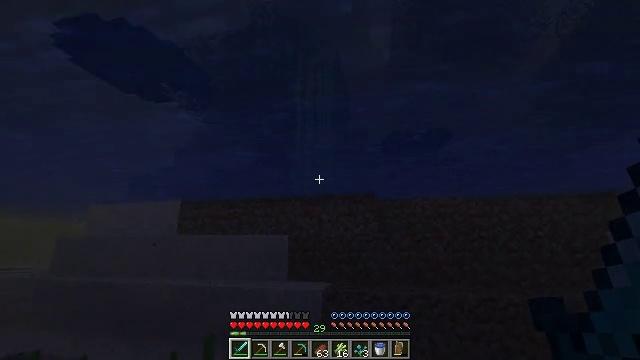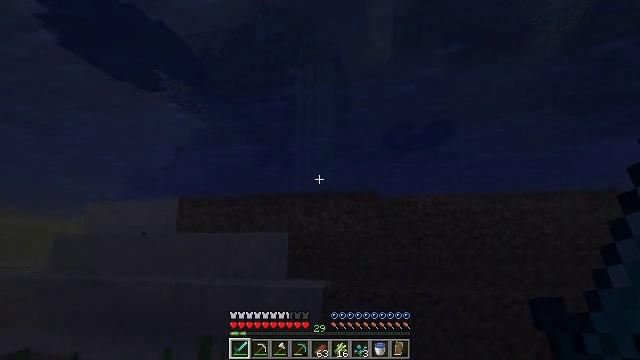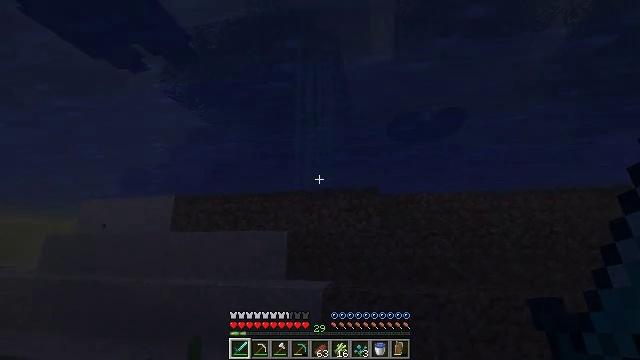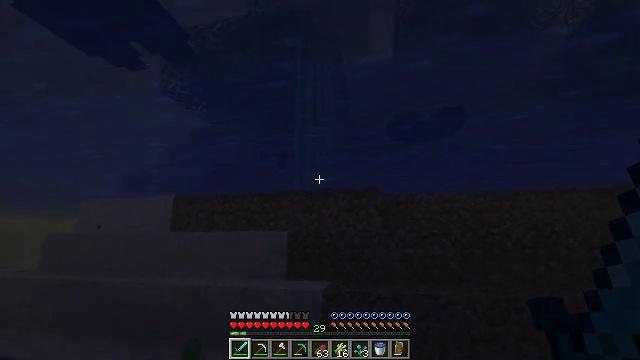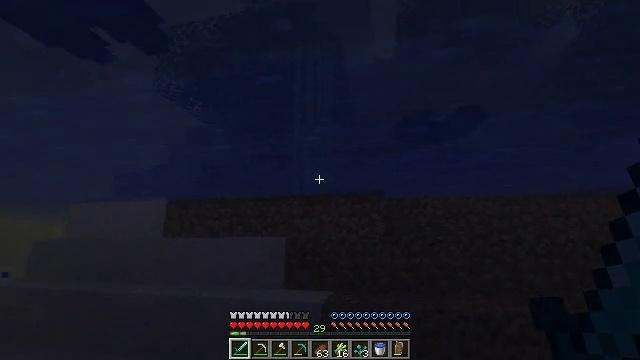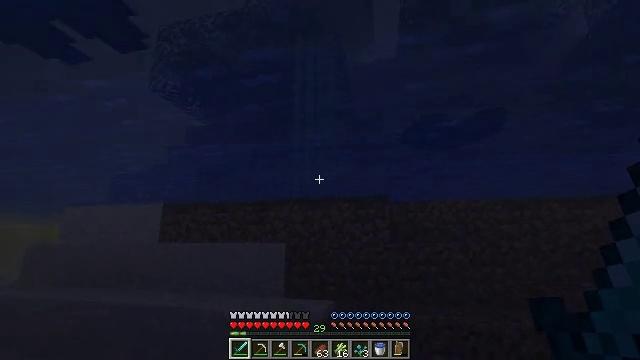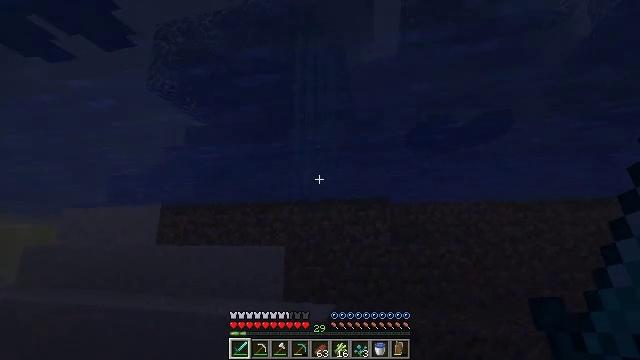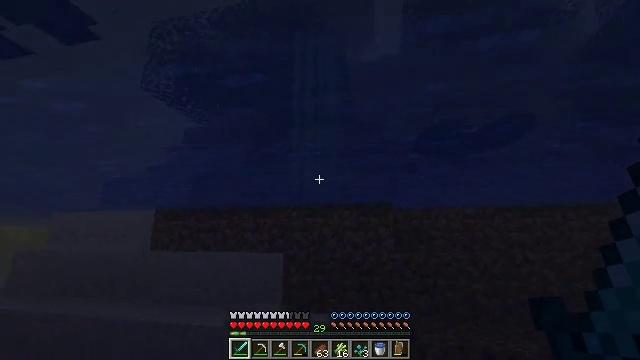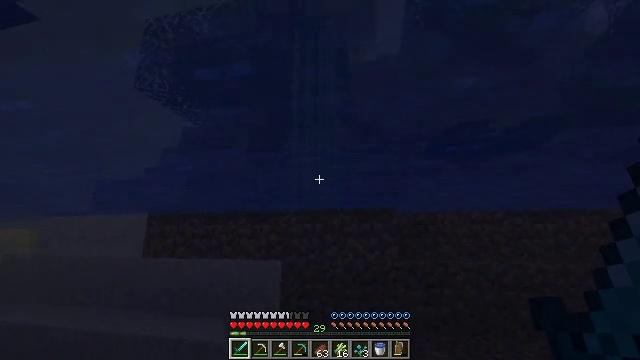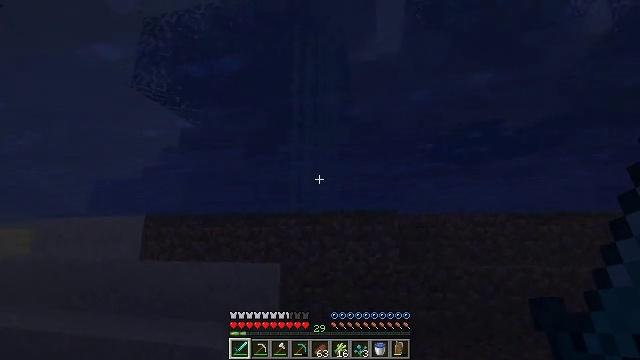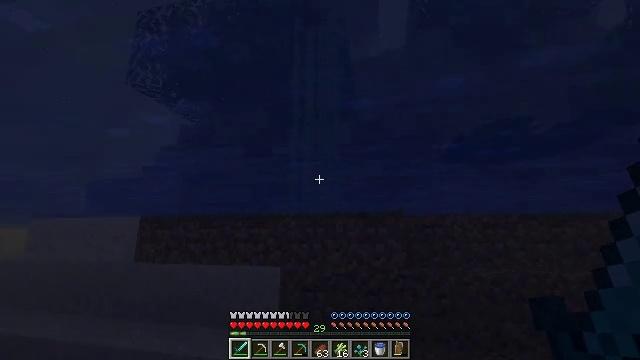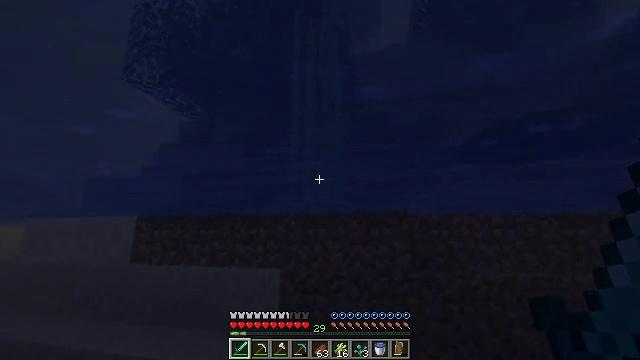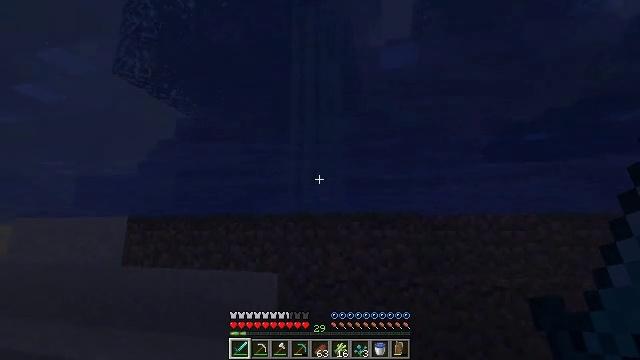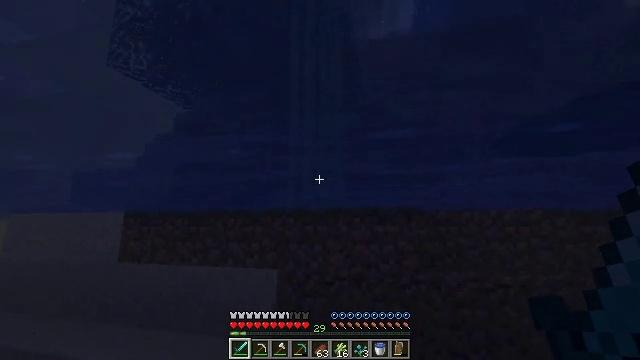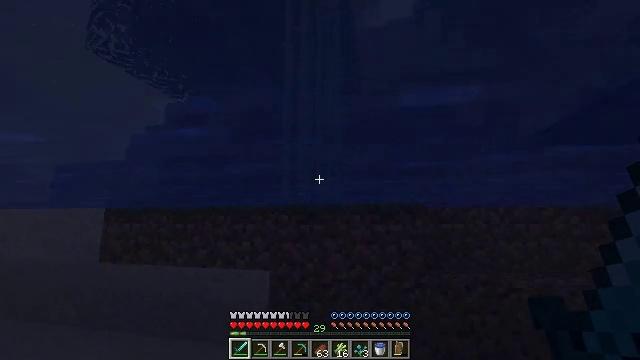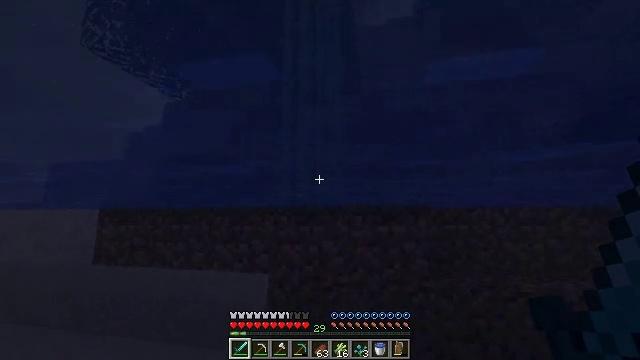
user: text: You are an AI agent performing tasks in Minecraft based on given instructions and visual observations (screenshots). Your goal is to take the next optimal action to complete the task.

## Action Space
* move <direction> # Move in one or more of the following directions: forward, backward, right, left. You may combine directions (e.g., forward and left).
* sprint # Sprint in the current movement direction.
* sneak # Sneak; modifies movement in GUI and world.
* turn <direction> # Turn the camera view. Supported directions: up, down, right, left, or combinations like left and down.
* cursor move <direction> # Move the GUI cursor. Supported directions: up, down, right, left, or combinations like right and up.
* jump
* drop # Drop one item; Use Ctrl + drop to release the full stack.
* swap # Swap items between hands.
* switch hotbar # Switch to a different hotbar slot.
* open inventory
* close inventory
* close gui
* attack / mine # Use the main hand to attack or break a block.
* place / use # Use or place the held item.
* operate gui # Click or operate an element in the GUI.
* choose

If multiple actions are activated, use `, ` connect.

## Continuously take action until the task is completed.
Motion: motion action
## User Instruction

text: Break the sugar cane.
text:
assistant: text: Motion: move forward, sprint
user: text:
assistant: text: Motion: move forward, sprint
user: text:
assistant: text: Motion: move forward, sprint, jump
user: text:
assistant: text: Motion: move forward, sprint, jump
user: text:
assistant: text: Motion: move forward, sprint, jump
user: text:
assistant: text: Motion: move forward, sprint
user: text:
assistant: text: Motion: move forward, sprint
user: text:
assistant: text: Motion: move forward, sprint
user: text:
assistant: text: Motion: move forward, sprint
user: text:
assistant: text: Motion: move forward, sprint
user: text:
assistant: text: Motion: move forward, sprint
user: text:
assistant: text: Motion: move forward, sprint
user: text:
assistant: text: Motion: move forward, sprint, turn down
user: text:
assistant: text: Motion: move forward, sprint, turn down
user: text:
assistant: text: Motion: move forward, sprint
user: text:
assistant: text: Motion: move forward, sprint
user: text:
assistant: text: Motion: move forward, sprint
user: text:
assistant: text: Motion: move forward, sprint, attack / mine
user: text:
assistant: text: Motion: move forward, sprint, attack / mine
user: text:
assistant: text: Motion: move forward, sprint
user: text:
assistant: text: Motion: move forward, sprint
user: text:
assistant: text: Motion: move forward, sprint
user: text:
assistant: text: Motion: sprint